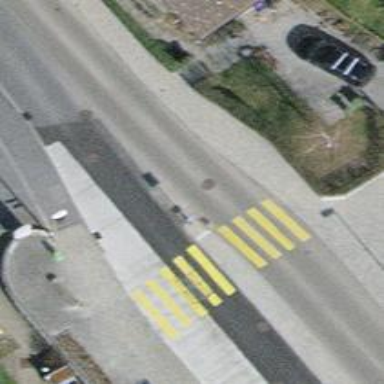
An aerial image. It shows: Marked zebra crossing with island.